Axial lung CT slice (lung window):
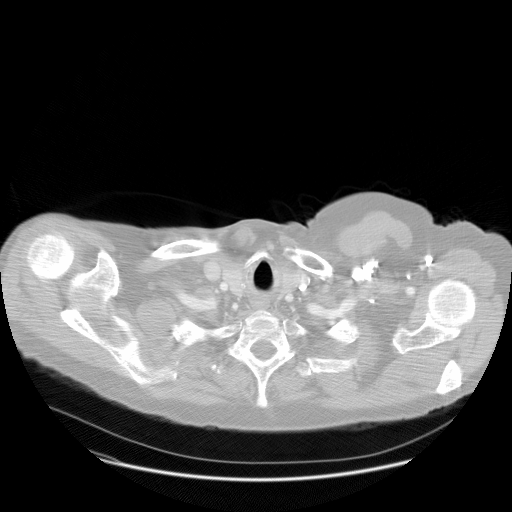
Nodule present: no